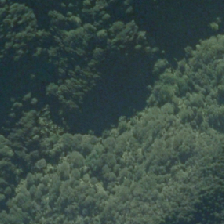
Land cover: indigenous_forest